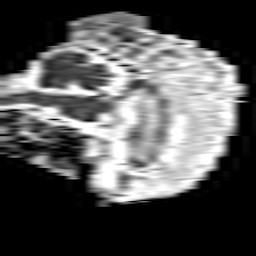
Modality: ADC
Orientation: sagittal
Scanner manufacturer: philips
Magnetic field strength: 1.5 T
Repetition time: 3.403 s
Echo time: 0.06922 s